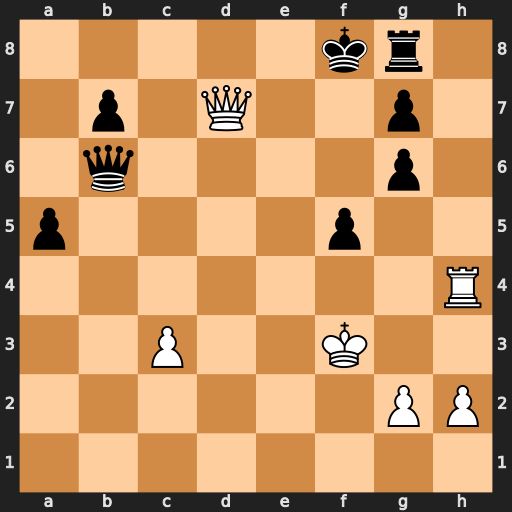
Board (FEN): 5kr1/1p1Q2p1/1q4p1/p4p2/7R/2P2K2/6PP/8
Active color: w
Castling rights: -
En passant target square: -
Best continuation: Rc4 Qc6+ Rxc6